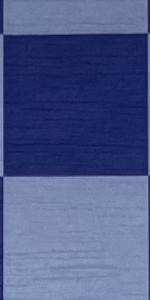
Label: Empty